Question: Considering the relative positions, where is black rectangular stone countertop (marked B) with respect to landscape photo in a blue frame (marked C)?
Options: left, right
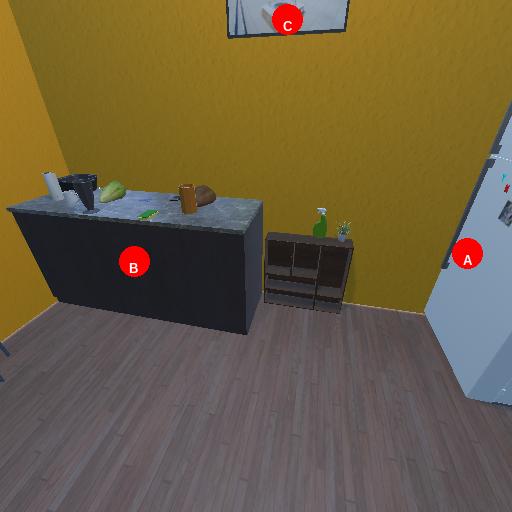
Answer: left